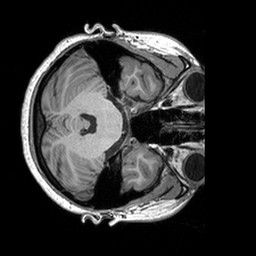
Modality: T1w
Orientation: axial
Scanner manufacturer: siemens
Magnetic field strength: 3 T
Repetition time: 2.53 s
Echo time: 0.00298 s